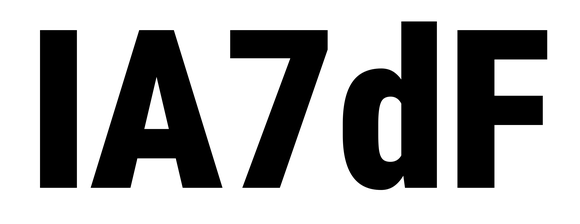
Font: Roboto_Condensed_Black